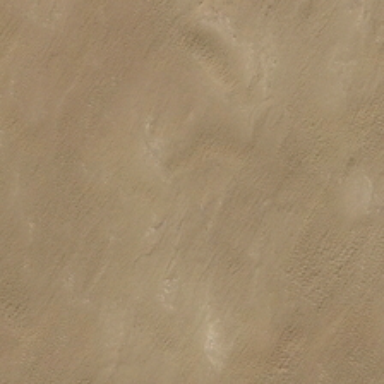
A piece of sand in the desert is like fish scale .